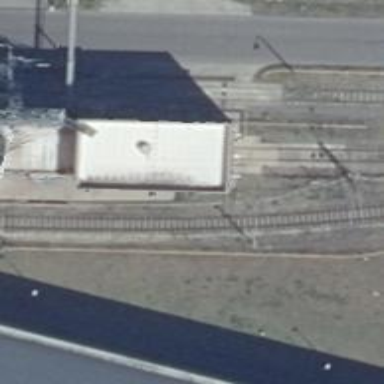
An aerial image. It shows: Railway yard with electrified contact lines. There is building passage tunnel in the service area.